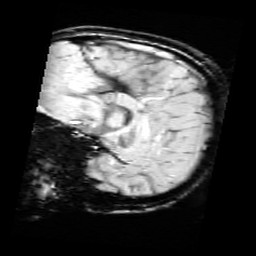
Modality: SWI
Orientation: sagittal
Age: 9
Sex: female
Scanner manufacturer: siemens
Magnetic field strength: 3 T
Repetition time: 0.027 s
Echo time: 0.02 s